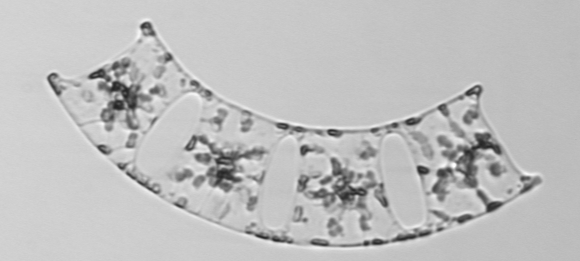
Label: Eucampia